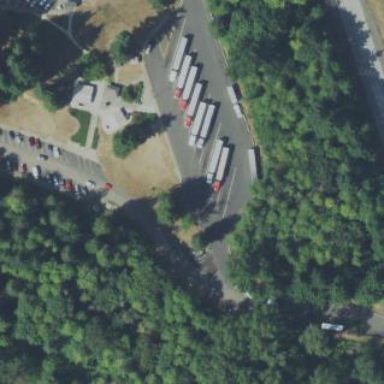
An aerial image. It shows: Surface parking area designated for trucks.